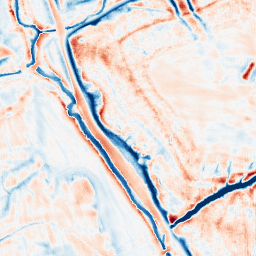
Category: edge_preserving
Decomposition family: bilateral
Decomposition parameters: d: 21
sigma_color: 25
sigma_space: 50
Upsampling method: fft_zeropad
Upsampling parameters: scale: 4
Upsampling scale: 4